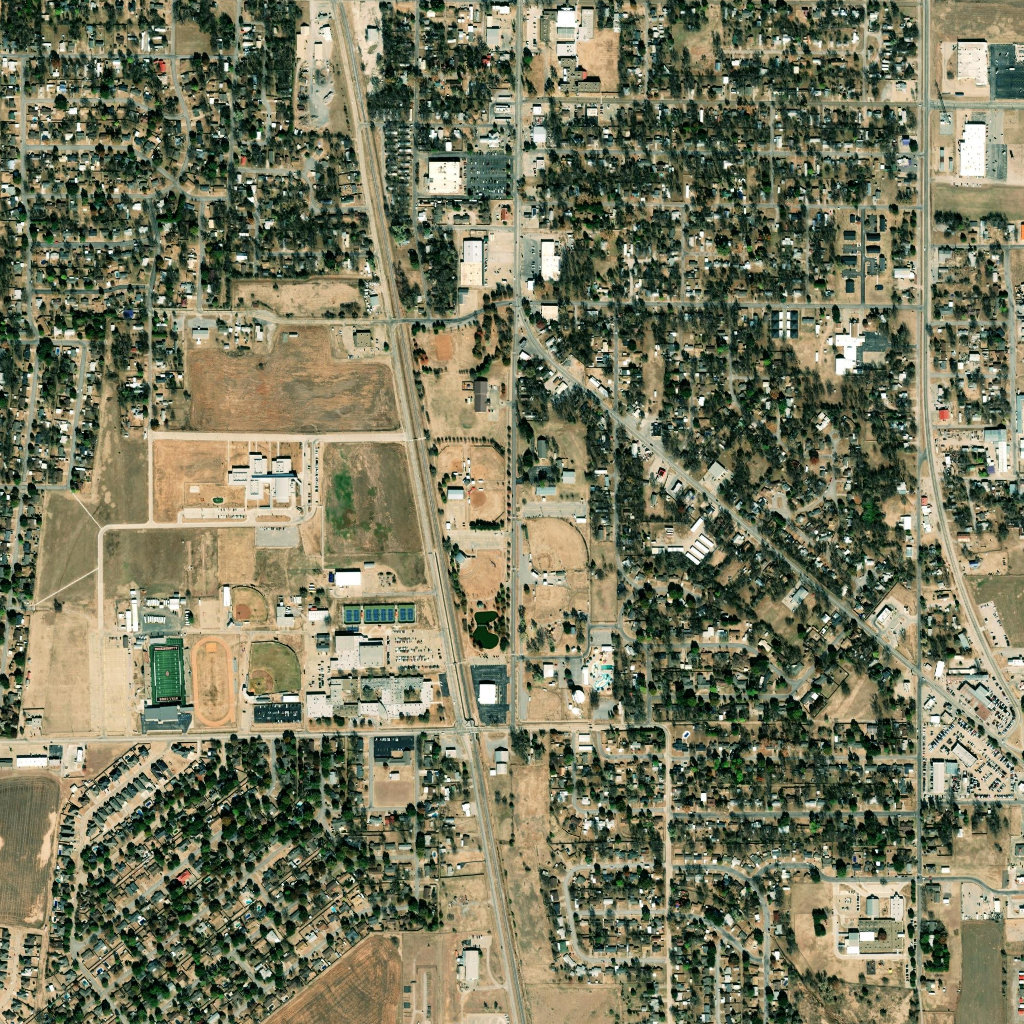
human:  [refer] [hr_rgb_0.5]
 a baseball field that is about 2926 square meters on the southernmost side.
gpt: <box>[[51, 67, 55, 70, 0]]</box>